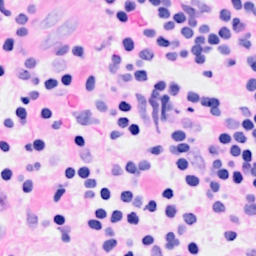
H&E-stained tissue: Breast